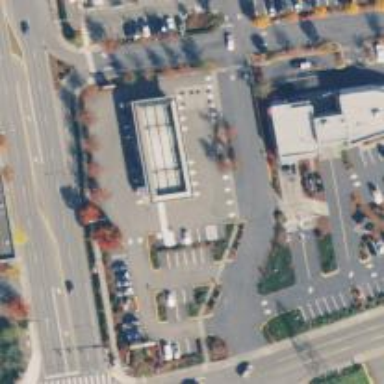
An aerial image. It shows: Convenience shop.